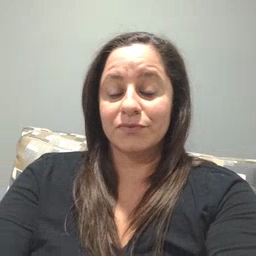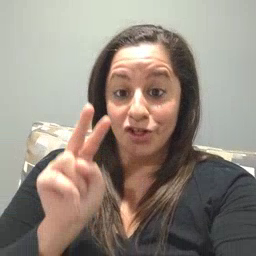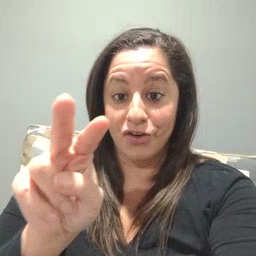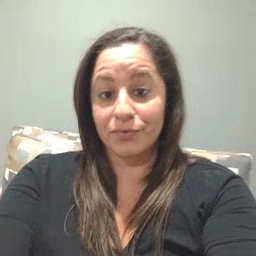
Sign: look